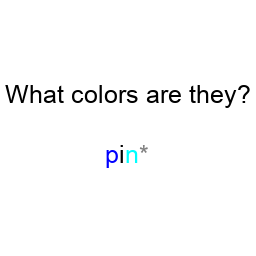
Color: blue, black, cyan, gray
Color name shown: pink
Background color: white
Question text color: black